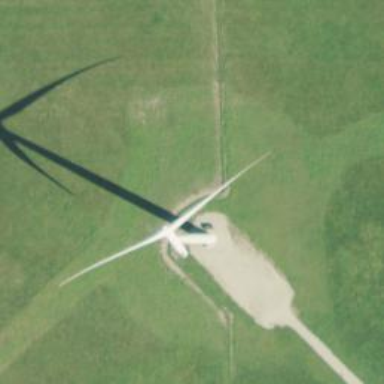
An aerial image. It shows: Wind generator powered by wind turbines.